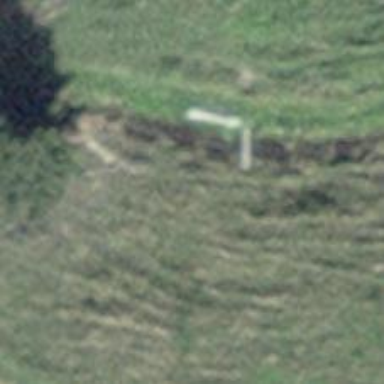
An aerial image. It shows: Picnic table located in leisure land area.